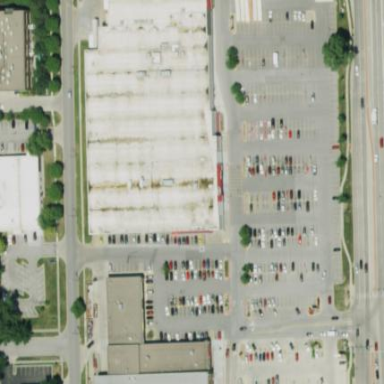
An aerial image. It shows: Department store building.